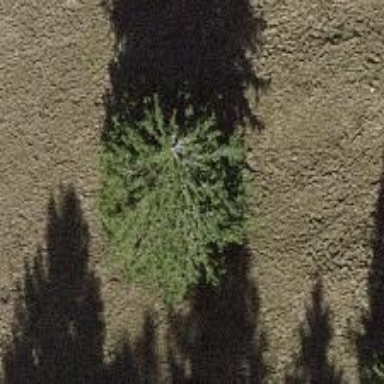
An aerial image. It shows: Single tag "natural: tree."